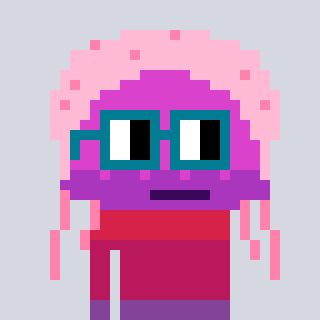
a pixel art character with square dark green glasses, a jellyfish-shaped head and a blue-colored body on a cool background